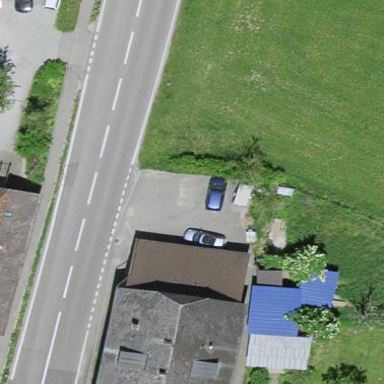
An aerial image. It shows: Farm building.